Из конденсатора переменной емкости $C$ и конденсаторов постоянных емкостей $C_{1}$ и $C_{2}$ собрана цепь (см. рисунок).  Производятся следующие действия:  Начальные заряд и разность потенциалов на этом конденсаторе $q_{0}$ и $U_{0}$, промежуточные $q_{1}$ и $U_{1}$, $q_{2}=q_{0}$ и $U_{2}$ известны.
Найдите емкости конденсаторов $C_{1}$ и $C_{2}$, начальные и конечные разности потенциалов на них, а также изменение энергии системы конденсаторов $C_{1}$ и $C_{2}$ в описанном процессе.
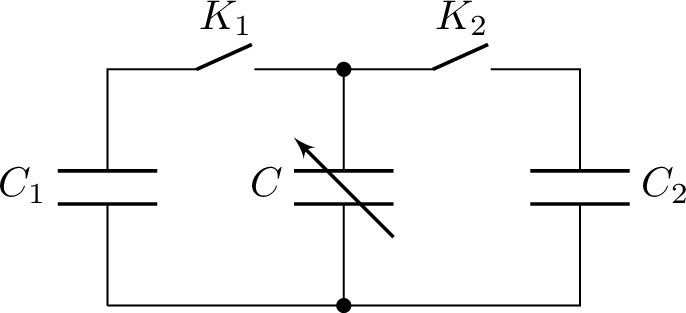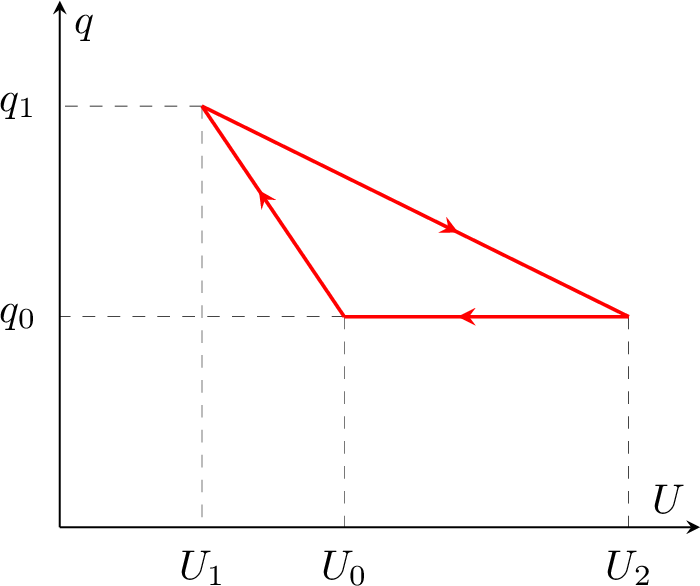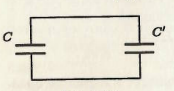
Решение: Поскольку график процесса состоит из трех (а не из большего числа) прямолинейных участков, напряжение на конденсаторе $C$ не изменяется при замыкании ключей. Следовательно, для конденсатора $C_{1}$ напряжение $U_{0}$ — начальное, $U_{1}$ — конечное; для конденсатора $C_{2}$ напряжение $U_{1}$ — начальное $U_{2}$ — конечное. Найдем теперь емкости конденсаторов. Пусть конденсатор $C$ замкнут на конденсатор постоянной емкости $C^\prime$, где $C^{\prime}=C_{1}$ или $C^{\prime}=C_{2}$ (см. рисунок).  При медленном изменении емкости конденсатора $C$ полный заряд конденсаторов, равный сумме заряда $q$ на конденсаторе $C$ и $C^{\prime} U$ на конденсаторе $C^{\prime}$, сохраняется: $Q=q+C^{\prime} U=\mathrm{const}$. Поэтому график зависимости $q(U)$ является прямой с угловым коэффициентом $\frac{\Delta q}{\Delta U}=-C^{\prime}$. Отсюда$$C_{1}=\frac{q_{1}-q_{0}}{U_{0}-U_{1}}, \quad C_{2}=\frac{q_{1}-q_{0}}{U_{2}-U_{1}} .$$Изменение энергии конденсаторов $C_{1}$ и $C_{2}$ равно$$C_{1}\left(\frac{U_{1}^{2}}{2}-\frac{U_{0}^{2}}{2}\right)+C_{2}\left(\frac{U_{2}^{2}}{2}-\frac{U_{1}^{2}}{2}\right)=\frac{1}{2}\left(q_{1}-q_{0}\right)\left(U_{2}-U_{0}\right)$$и совпадает с площадью треугольника на графике.
Ответ: Для конденсатора $C_{1}$ напряжение $U_{0}$ — начальное, $U_{1}$ — конечное; для конденсатора $C_{2}$ напряжение $U_{1}$ — начальное $U_{2}$ — конечное.$$C_{1}=\frac{q_{1}-q_{0}}{U_{0}-U_{1}}, \quad C_{2}=\frac{q_{1}-q_{0}}{U_{2}-U_{1}} .$$Изменение энергии конденсаторов $C_{1}$ и $C_{2}$ равно$$C_{1}\left(\frac{U_{1}^{2}}{2}-\frac{U_{0}^{2}}{2}\right)+C_{2}\left(\frac{U_{2}^{2}}{2}-\frac{U_{1}^{2}}{2}\right)=\frac{1}{2}\left(q_{1}-q_{0}\right)\left(U_{2}-U_{0}\right).$$
Темы:
T, Электричество, Конденсатор, Емкость, Всероссийские